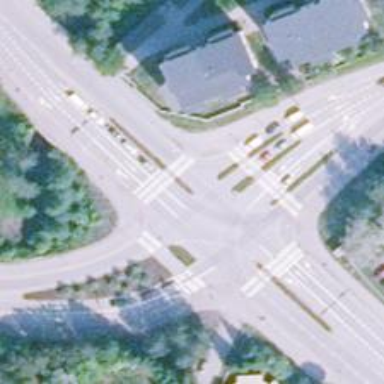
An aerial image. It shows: Zebra crossing on the road.